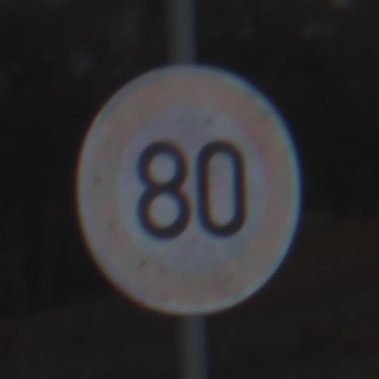
Verkehrszeichen: Geschwindigkeit80
Umgebung: Outdoor, Suburban
Tageszeit: SunriseSunset
Wetter: Clear
Licht: Natural
Jahreszeit: NotSpecified
Kontrast: LowContrast